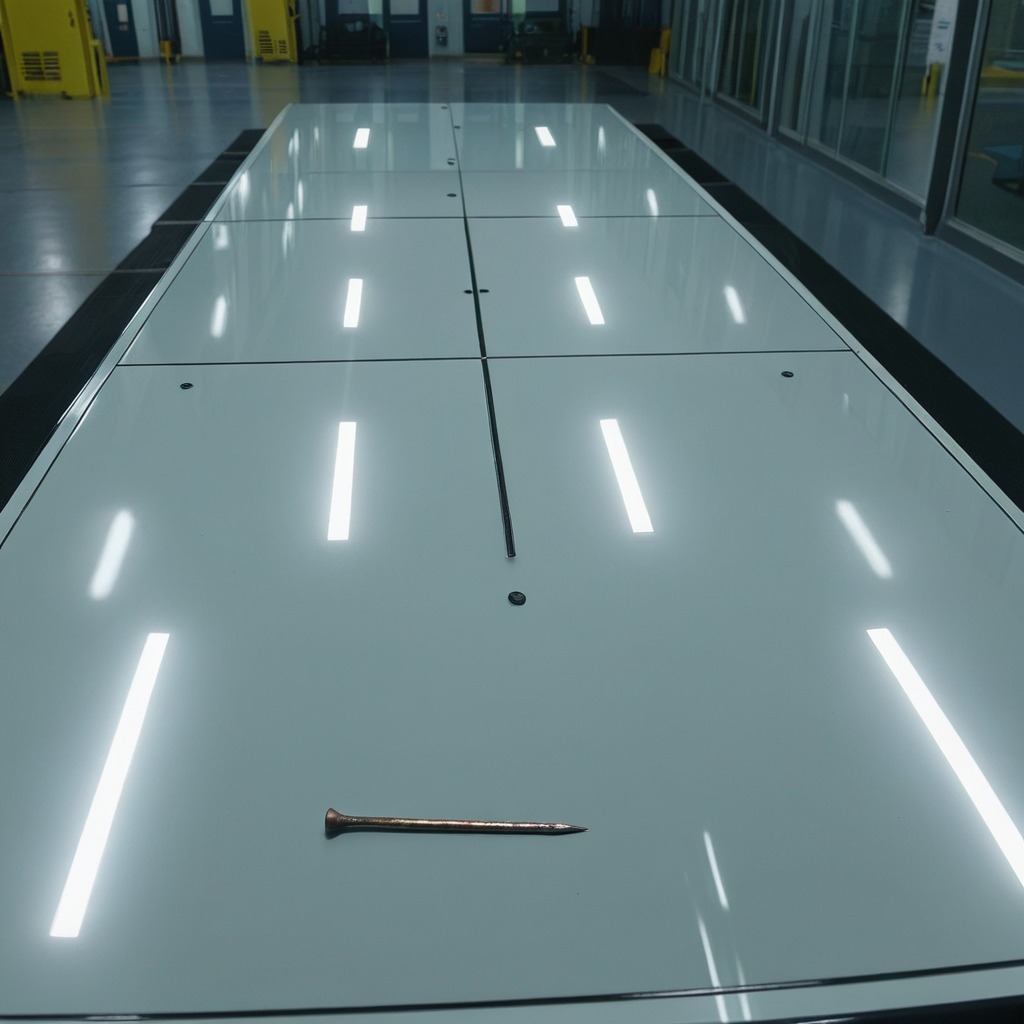
A nail is lying on a table in the ship maintenance bay.